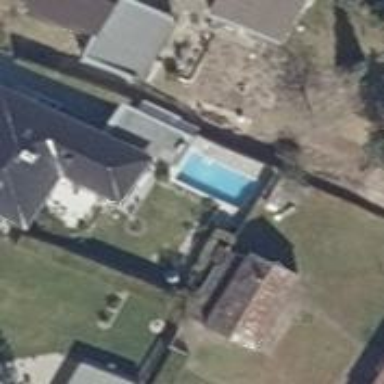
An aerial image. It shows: Swimming pool located in leisure land.